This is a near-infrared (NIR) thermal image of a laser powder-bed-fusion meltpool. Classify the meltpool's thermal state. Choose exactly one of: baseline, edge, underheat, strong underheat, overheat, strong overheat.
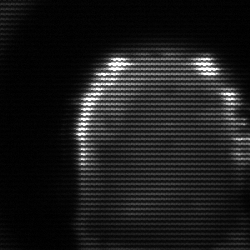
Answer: baseline